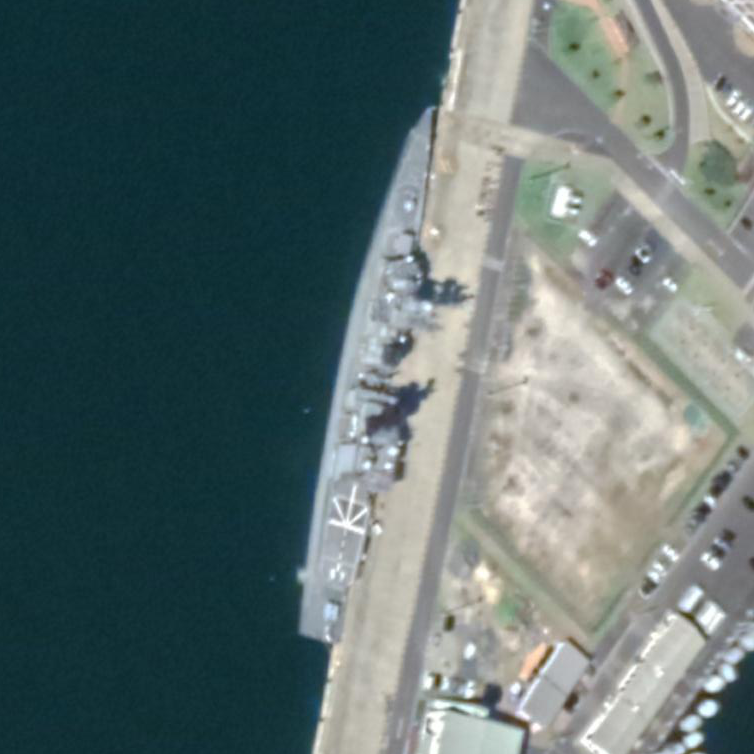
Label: cruiser